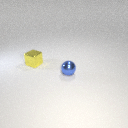
small blue metal sphere in front of small yellow metal cube